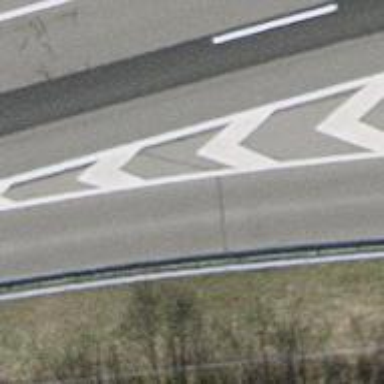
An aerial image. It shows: Asphalt motorway link.